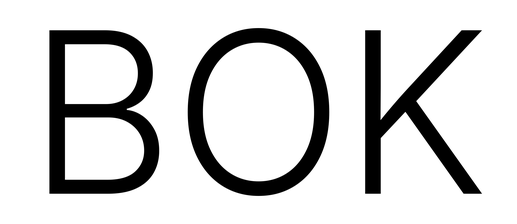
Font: Inter_Light